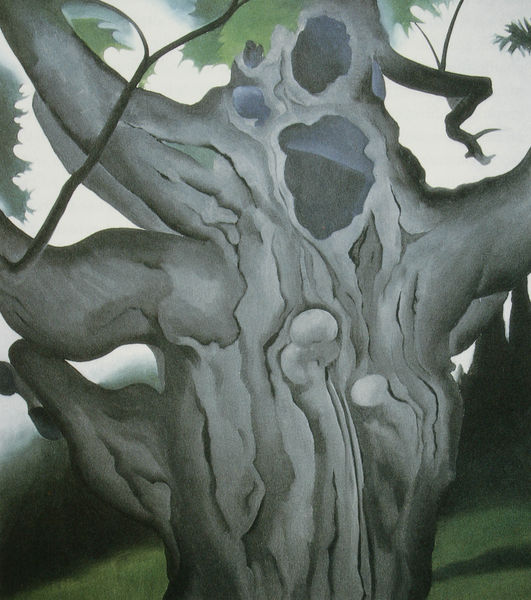
Titel: The Old Maple
Künstler: Georgia O'Keeffe
Standort: Jackson (Mississippi)
Institution: The Mississippi Museum of Art
Schlagwörter: baum, blätter, himmel, schatten, weiß, bäume, grün, äste, grau, licht, schwarz, gras, wiese, alt, baumstamm, stamm, hang, amerika, detail, höhlen, löcher, rau, rinde, struktur, knorrig, braung, keeffe, o'eeffe, okeeffe, georgia o'eeffe, o`keeffe, okeeffe, monohcrom